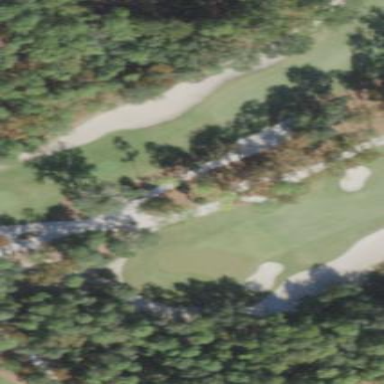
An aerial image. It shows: Sand bunker on golf course.